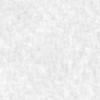
Label: no_change